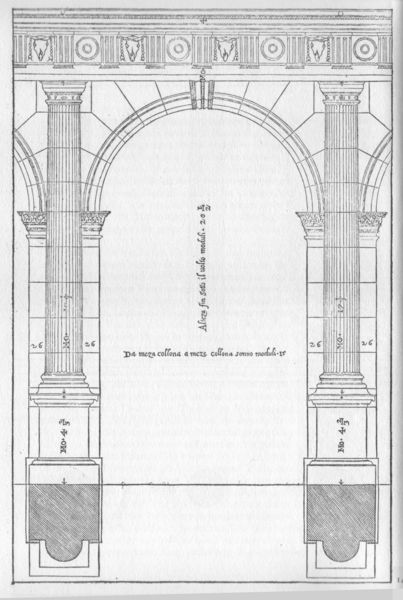
Titel: I Quattro Libri della Architettura, Buch I, Kap. 15 Von der dorischen Ordnung (Travée)
Künstler: Andrea Palladio
Institution: (Seriendruck)
Schlagwörter: grau, schwarz, skizze, säule, säulen, weiss, zeichnung, gebäude, muster, ornament, architektur, sockel, steine, renaissance, kreis, rund, schrift, bogen, ziegel, grafik, rundbogen, bordüre, ornamente, bögen, arkade, eckig, kohle, schwarzweiß, bleistift, entwurf, schema, architrav, kapitelle, kapitell, studien, fries, gotisch, ionisch, kanneluren, korinth, triumphbogen, grundriss, massstab, aufriss, schwarz/weiß, architekturzeichnung, bauzeichnung, basen, metopen, säulenschaft, kannelur, alberti, maßangaben, pilatser, zeichnng, medaillons, postamen, studienbuch, säuleen, architkenenwurf säulen